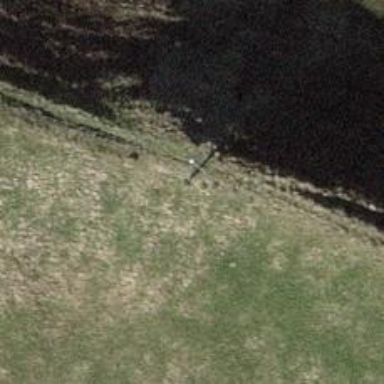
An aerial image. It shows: Minor power line.